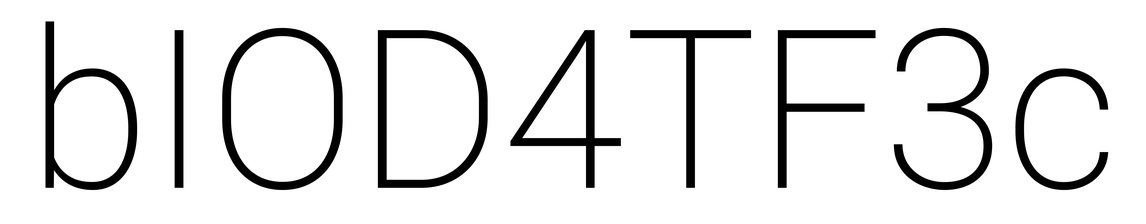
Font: Roboto_ExtraLight